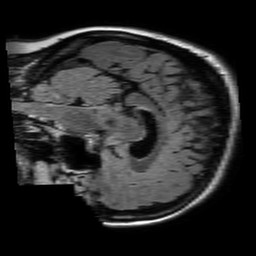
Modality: FLAIR
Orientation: sagittal
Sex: female
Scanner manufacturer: philips
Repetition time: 11 s
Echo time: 0.125 s